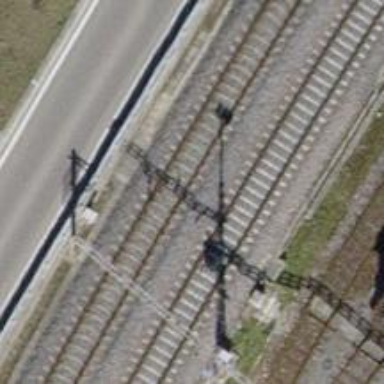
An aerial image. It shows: Single-track railway with electrified contact lines.